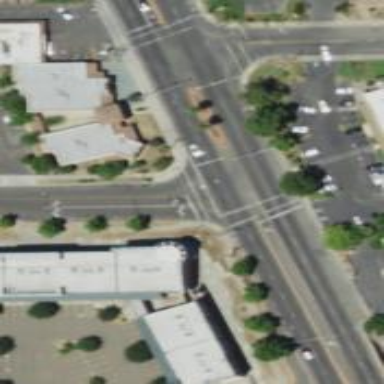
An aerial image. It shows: Marked road crossing.